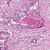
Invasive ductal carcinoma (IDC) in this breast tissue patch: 1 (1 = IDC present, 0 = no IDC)